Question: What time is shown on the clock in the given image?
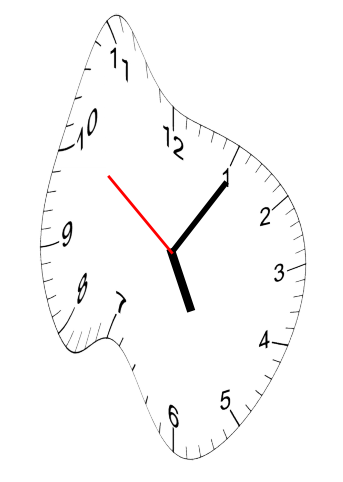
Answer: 05:05:51